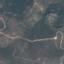
Label: HerbaceousVegetation